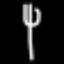
Label: fork